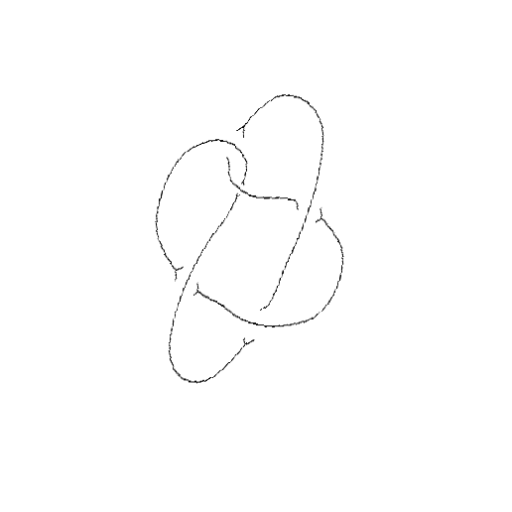
Crossing number: 5